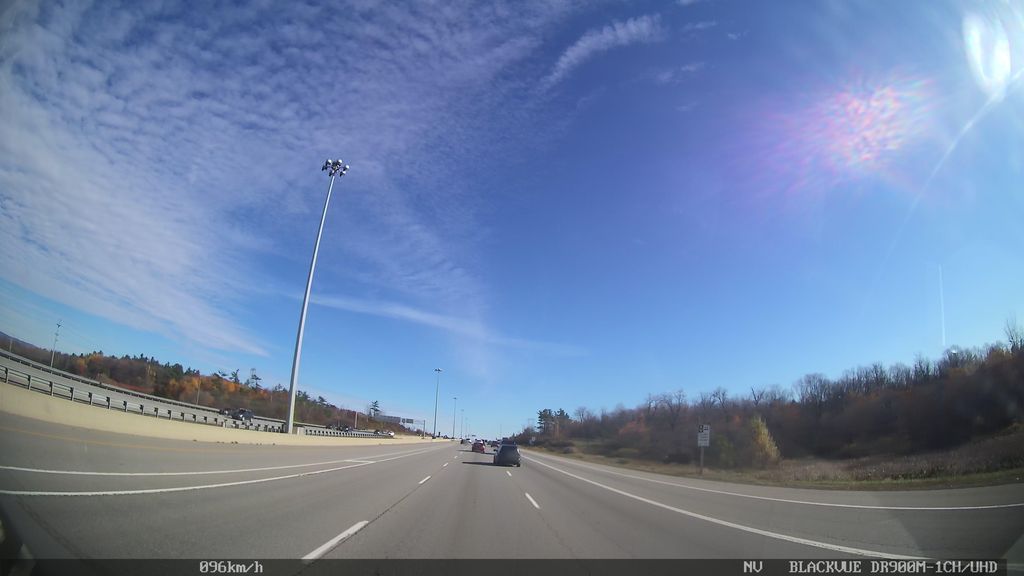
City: ottawa-gatineau